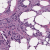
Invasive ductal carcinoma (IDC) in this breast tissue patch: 1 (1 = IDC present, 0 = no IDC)